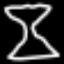
Label: hourglass